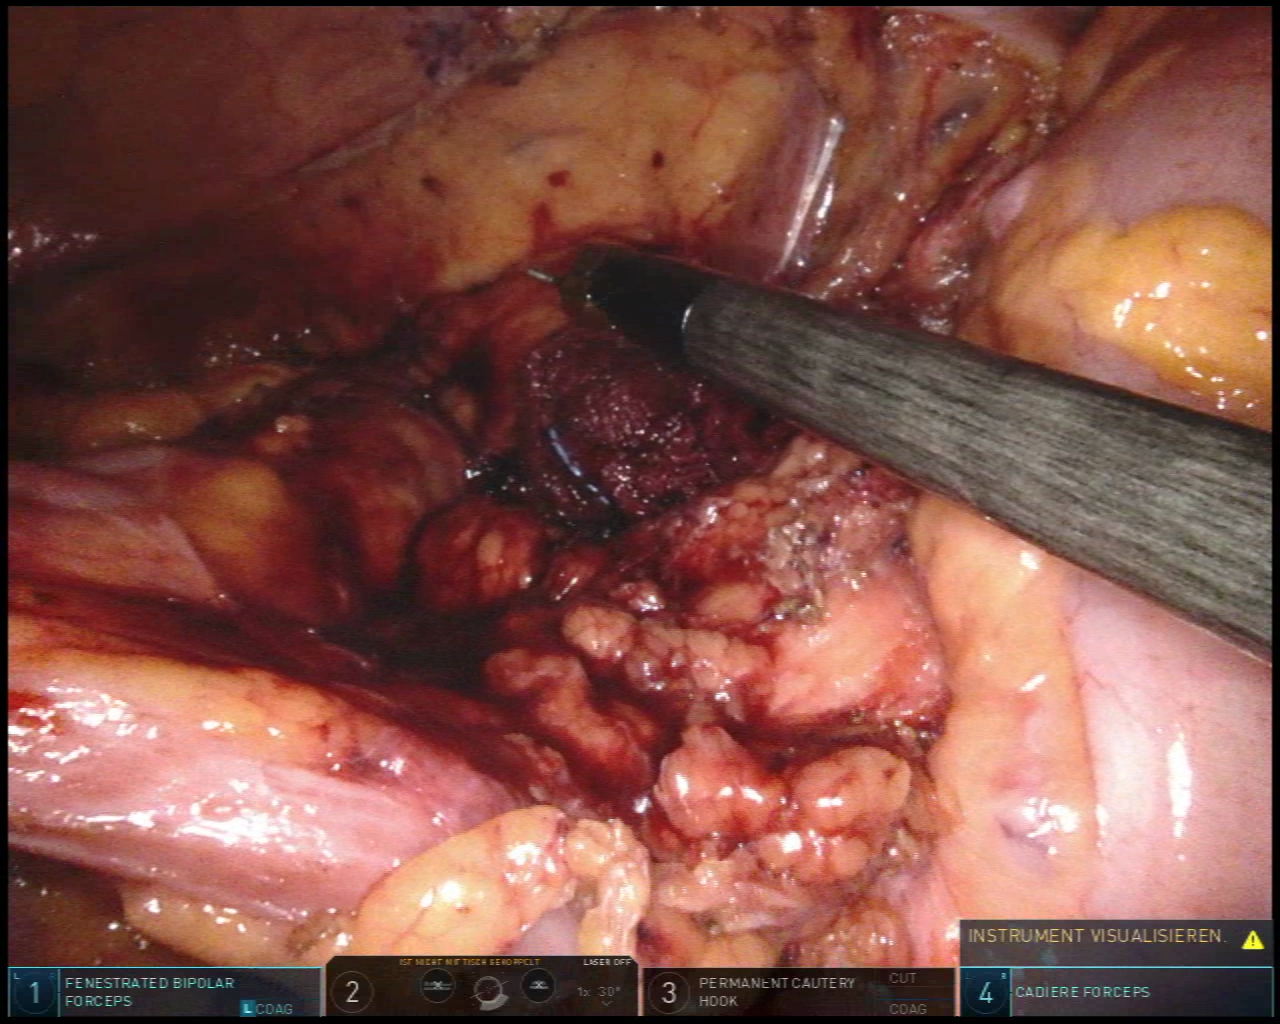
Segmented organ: colon
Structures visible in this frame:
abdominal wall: yes
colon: yes
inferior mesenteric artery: no
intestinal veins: no
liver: no
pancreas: no
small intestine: no
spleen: no
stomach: no
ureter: yes
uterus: no
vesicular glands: no